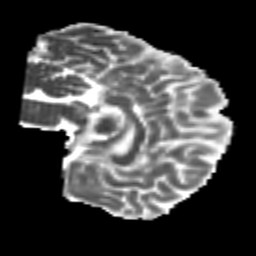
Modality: MD
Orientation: sagittal
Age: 26
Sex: male
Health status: healthy
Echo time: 0.074 s